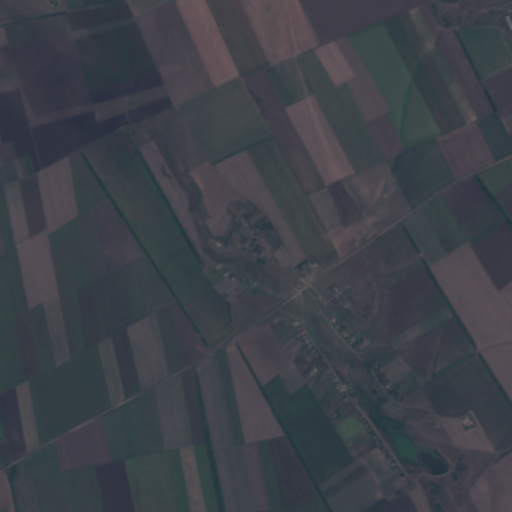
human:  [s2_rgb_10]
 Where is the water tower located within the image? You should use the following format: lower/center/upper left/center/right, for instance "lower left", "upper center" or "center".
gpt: The water tower is located in the center of the image.
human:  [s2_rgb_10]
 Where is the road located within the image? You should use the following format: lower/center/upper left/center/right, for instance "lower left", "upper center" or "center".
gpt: There is no road in the image.